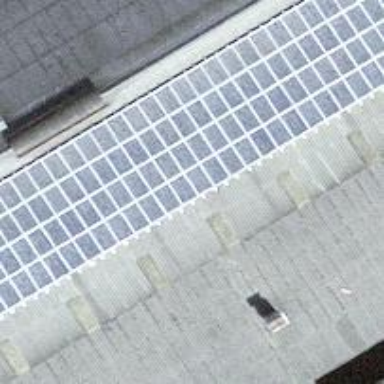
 consisting of solar photovoltaic panels."